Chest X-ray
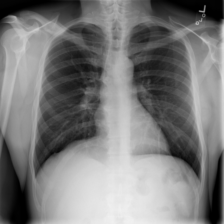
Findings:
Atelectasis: negative
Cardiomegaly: negative
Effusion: negative
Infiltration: negative
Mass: negative
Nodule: negative
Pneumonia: negative
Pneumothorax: negative
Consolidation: negative
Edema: negative
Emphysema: negative
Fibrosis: negative
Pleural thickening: negative
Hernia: negative